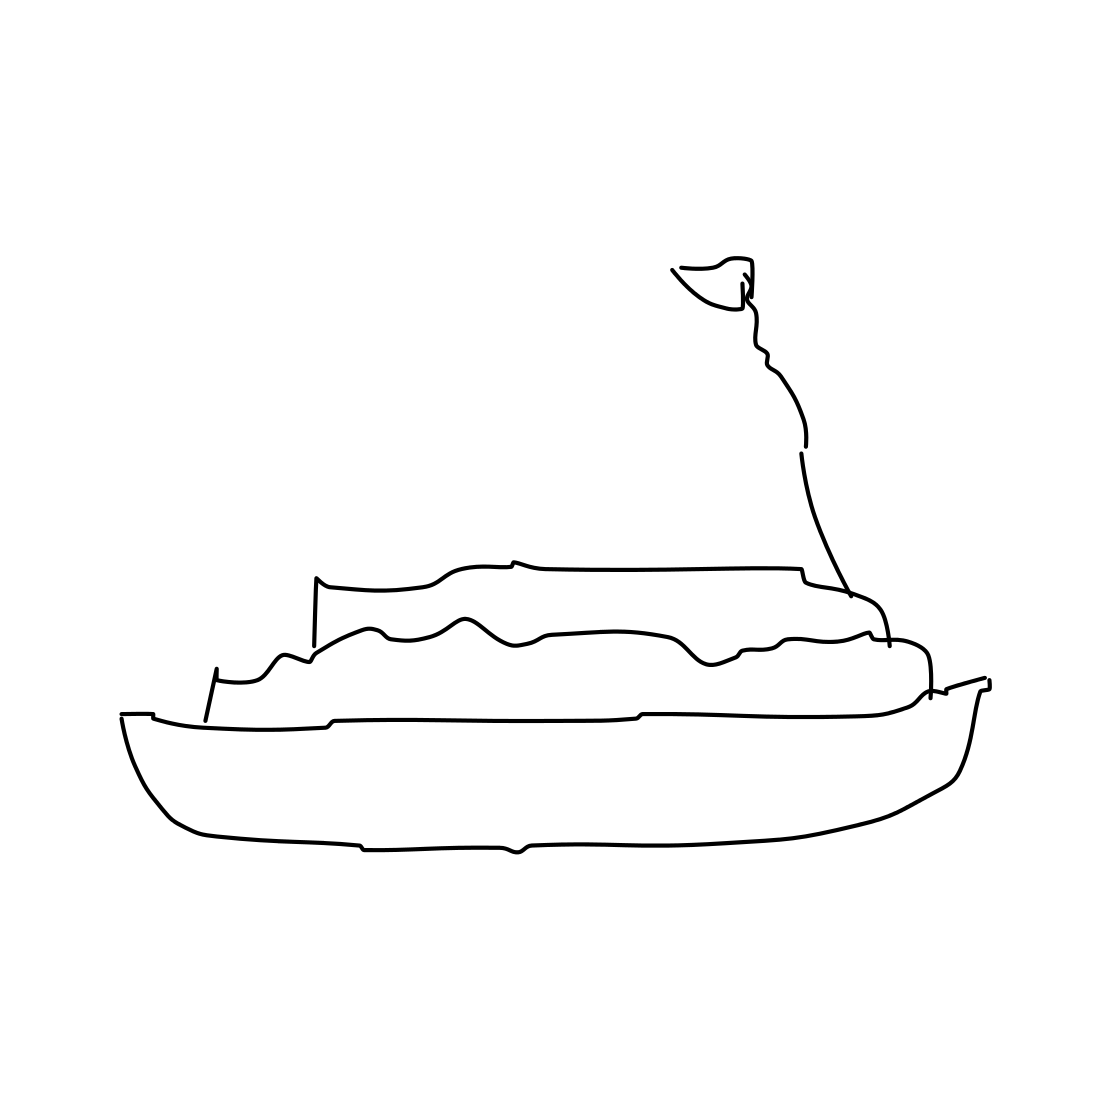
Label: ship